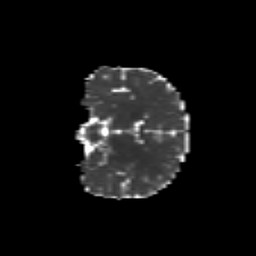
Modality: MD
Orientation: coronal
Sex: female
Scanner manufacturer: siemens
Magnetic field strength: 3 T
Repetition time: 5 s
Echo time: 0.071 s